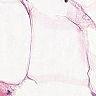
Metastatic tissue present: no